Field crop: maize
Growth stage: 2
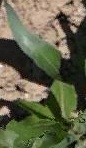
Species: maize